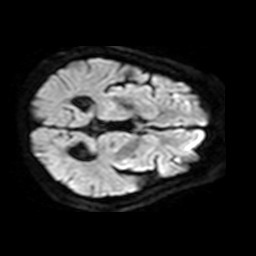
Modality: TRACE
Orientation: axial
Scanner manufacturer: philips
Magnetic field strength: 1.5 T
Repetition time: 2.887 s
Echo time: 0.06175 s